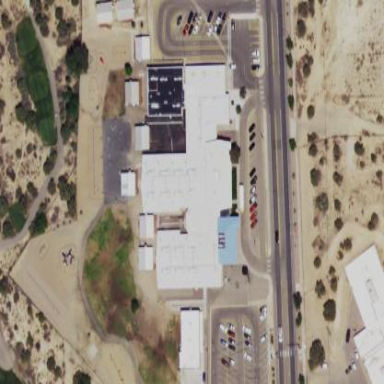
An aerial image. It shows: School building.